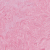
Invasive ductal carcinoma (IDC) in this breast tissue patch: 1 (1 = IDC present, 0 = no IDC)